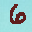
Label: 6